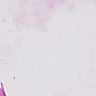
Metastatic tissue present: no